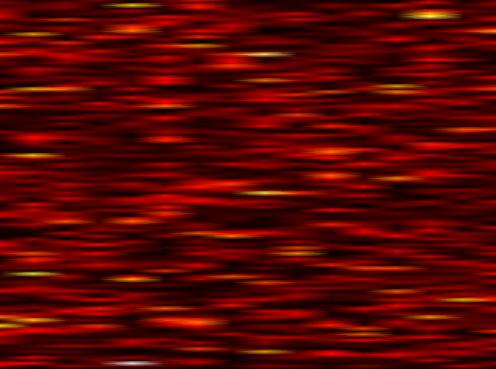
Label: UFMC